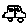
Label: car